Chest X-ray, PA view. Patient: 47 years old, sex M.
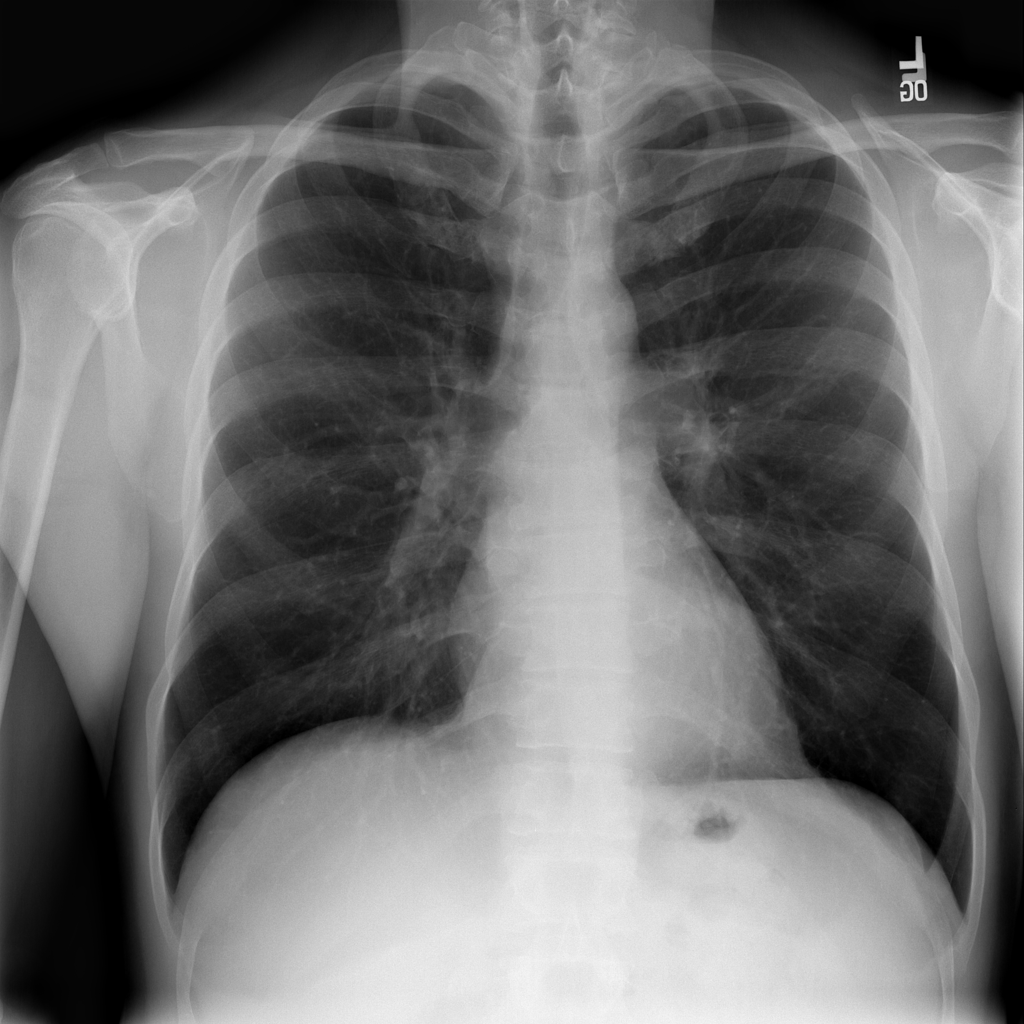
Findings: No Finding